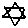
Label: star